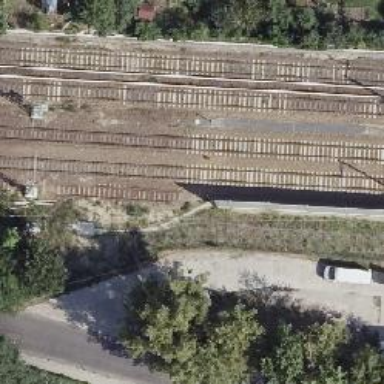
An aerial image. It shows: Railway signal.